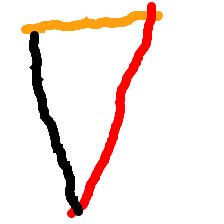
Shape: triangle